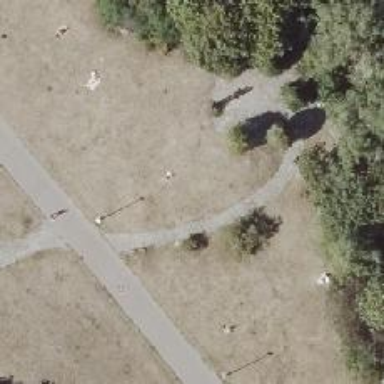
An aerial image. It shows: Footway.